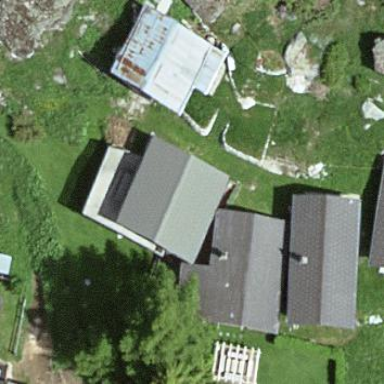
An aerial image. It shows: Simple house.